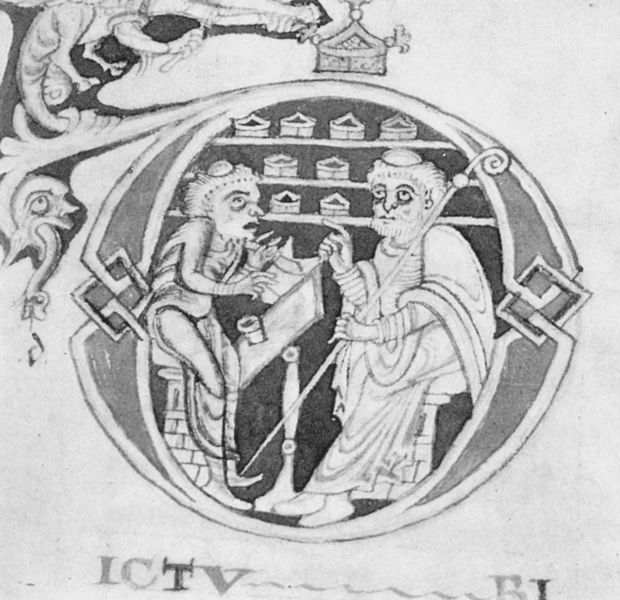
Titel: Chronik des Robert Torigni
Institution: Avranches, Bibliothèque Municipale
Schlagwörter: männer, zeichnung, ornament, regal, mensch, bild, krone, schrift, stab, detail, verzierung, buch, illustration, text, buchstabe, initiale, zunge, gelehrter, latein, majuskel, o